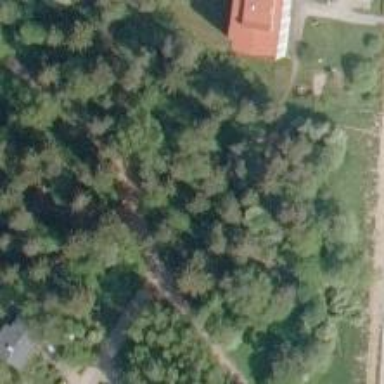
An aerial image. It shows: Path.